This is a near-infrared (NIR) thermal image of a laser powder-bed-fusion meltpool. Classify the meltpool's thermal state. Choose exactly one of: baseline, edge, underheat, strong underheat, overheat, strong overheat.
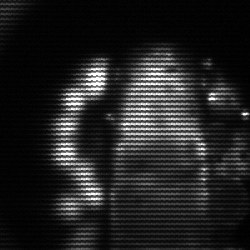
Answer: strong underheat